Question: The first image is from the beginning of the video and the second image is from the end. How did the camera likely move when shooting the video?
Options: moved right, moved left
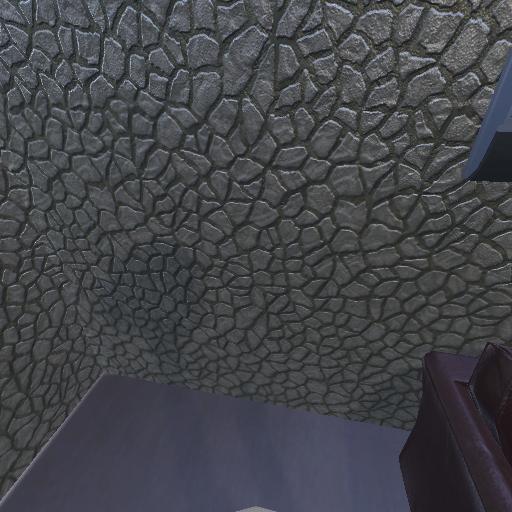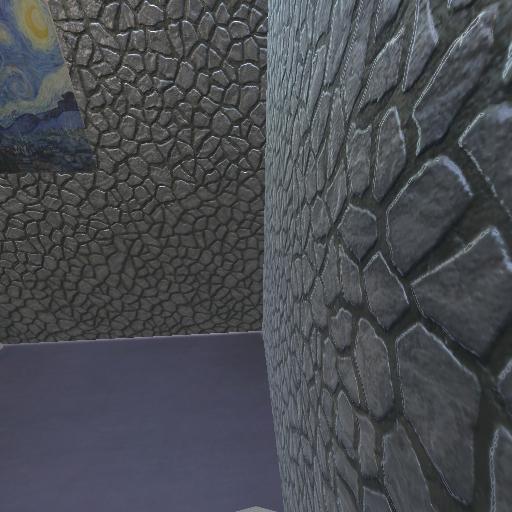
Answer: moved right